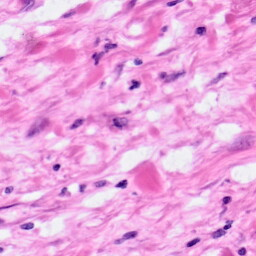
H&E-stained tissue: Pancreatic